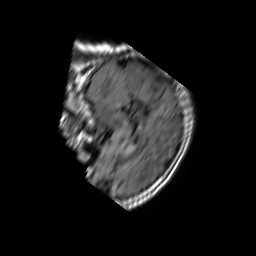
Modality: FLAIR
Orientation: sagittal
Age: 49
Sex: male
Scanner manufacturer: philips
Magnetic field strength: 1.5 T
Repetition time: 6 s
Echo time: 0.12 s